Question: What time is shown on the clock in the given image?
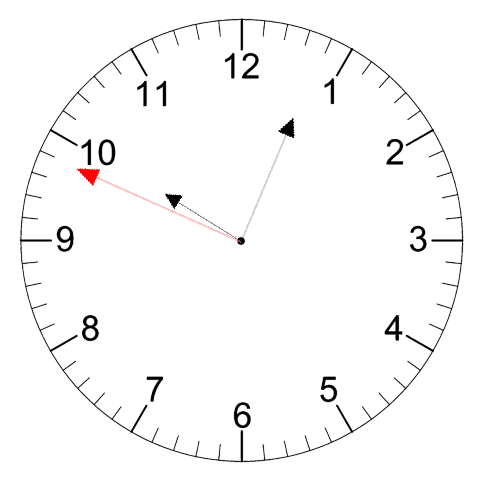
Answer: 10:03:49